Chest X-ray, PA view. Patient: 66 years old, sex F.
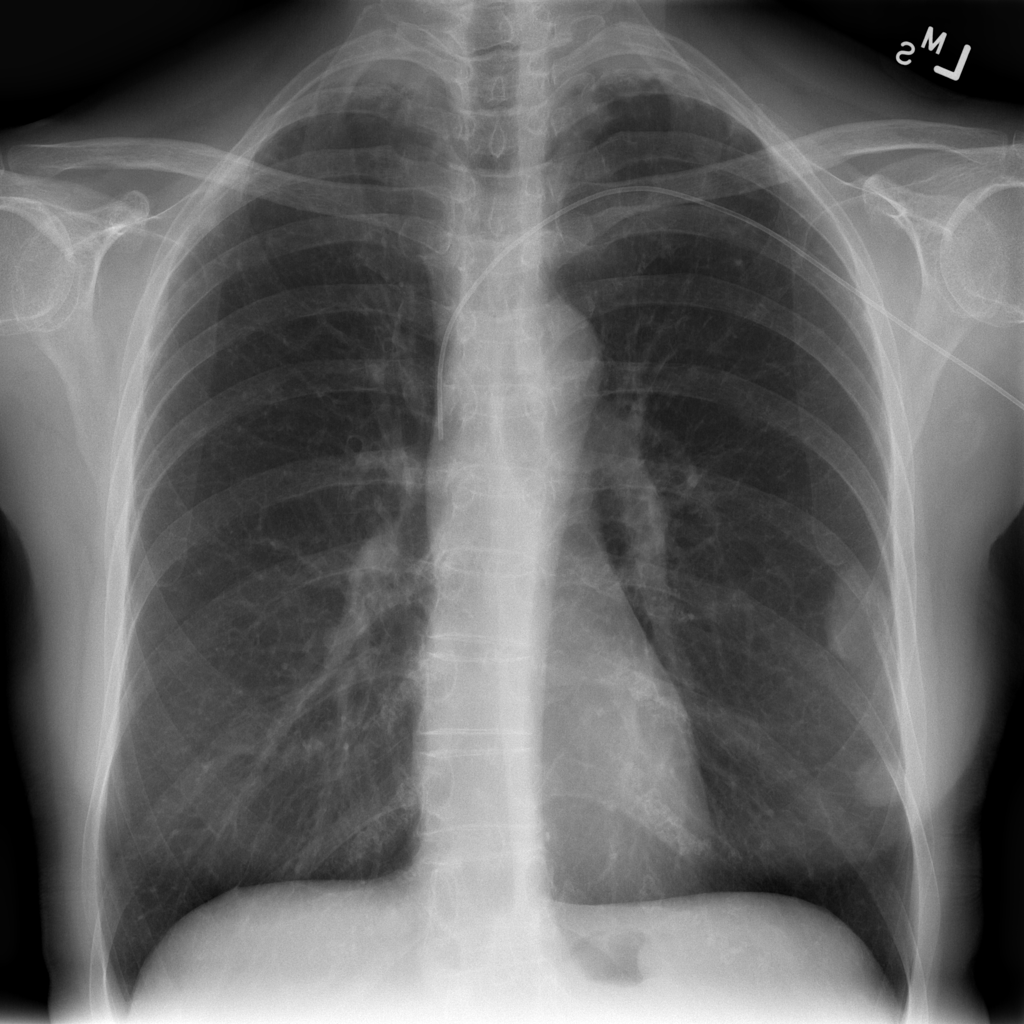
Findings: Nodule